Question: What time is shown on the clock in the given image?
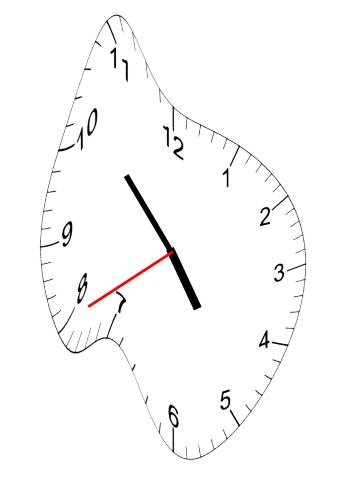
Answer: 04:52:40